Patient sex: F
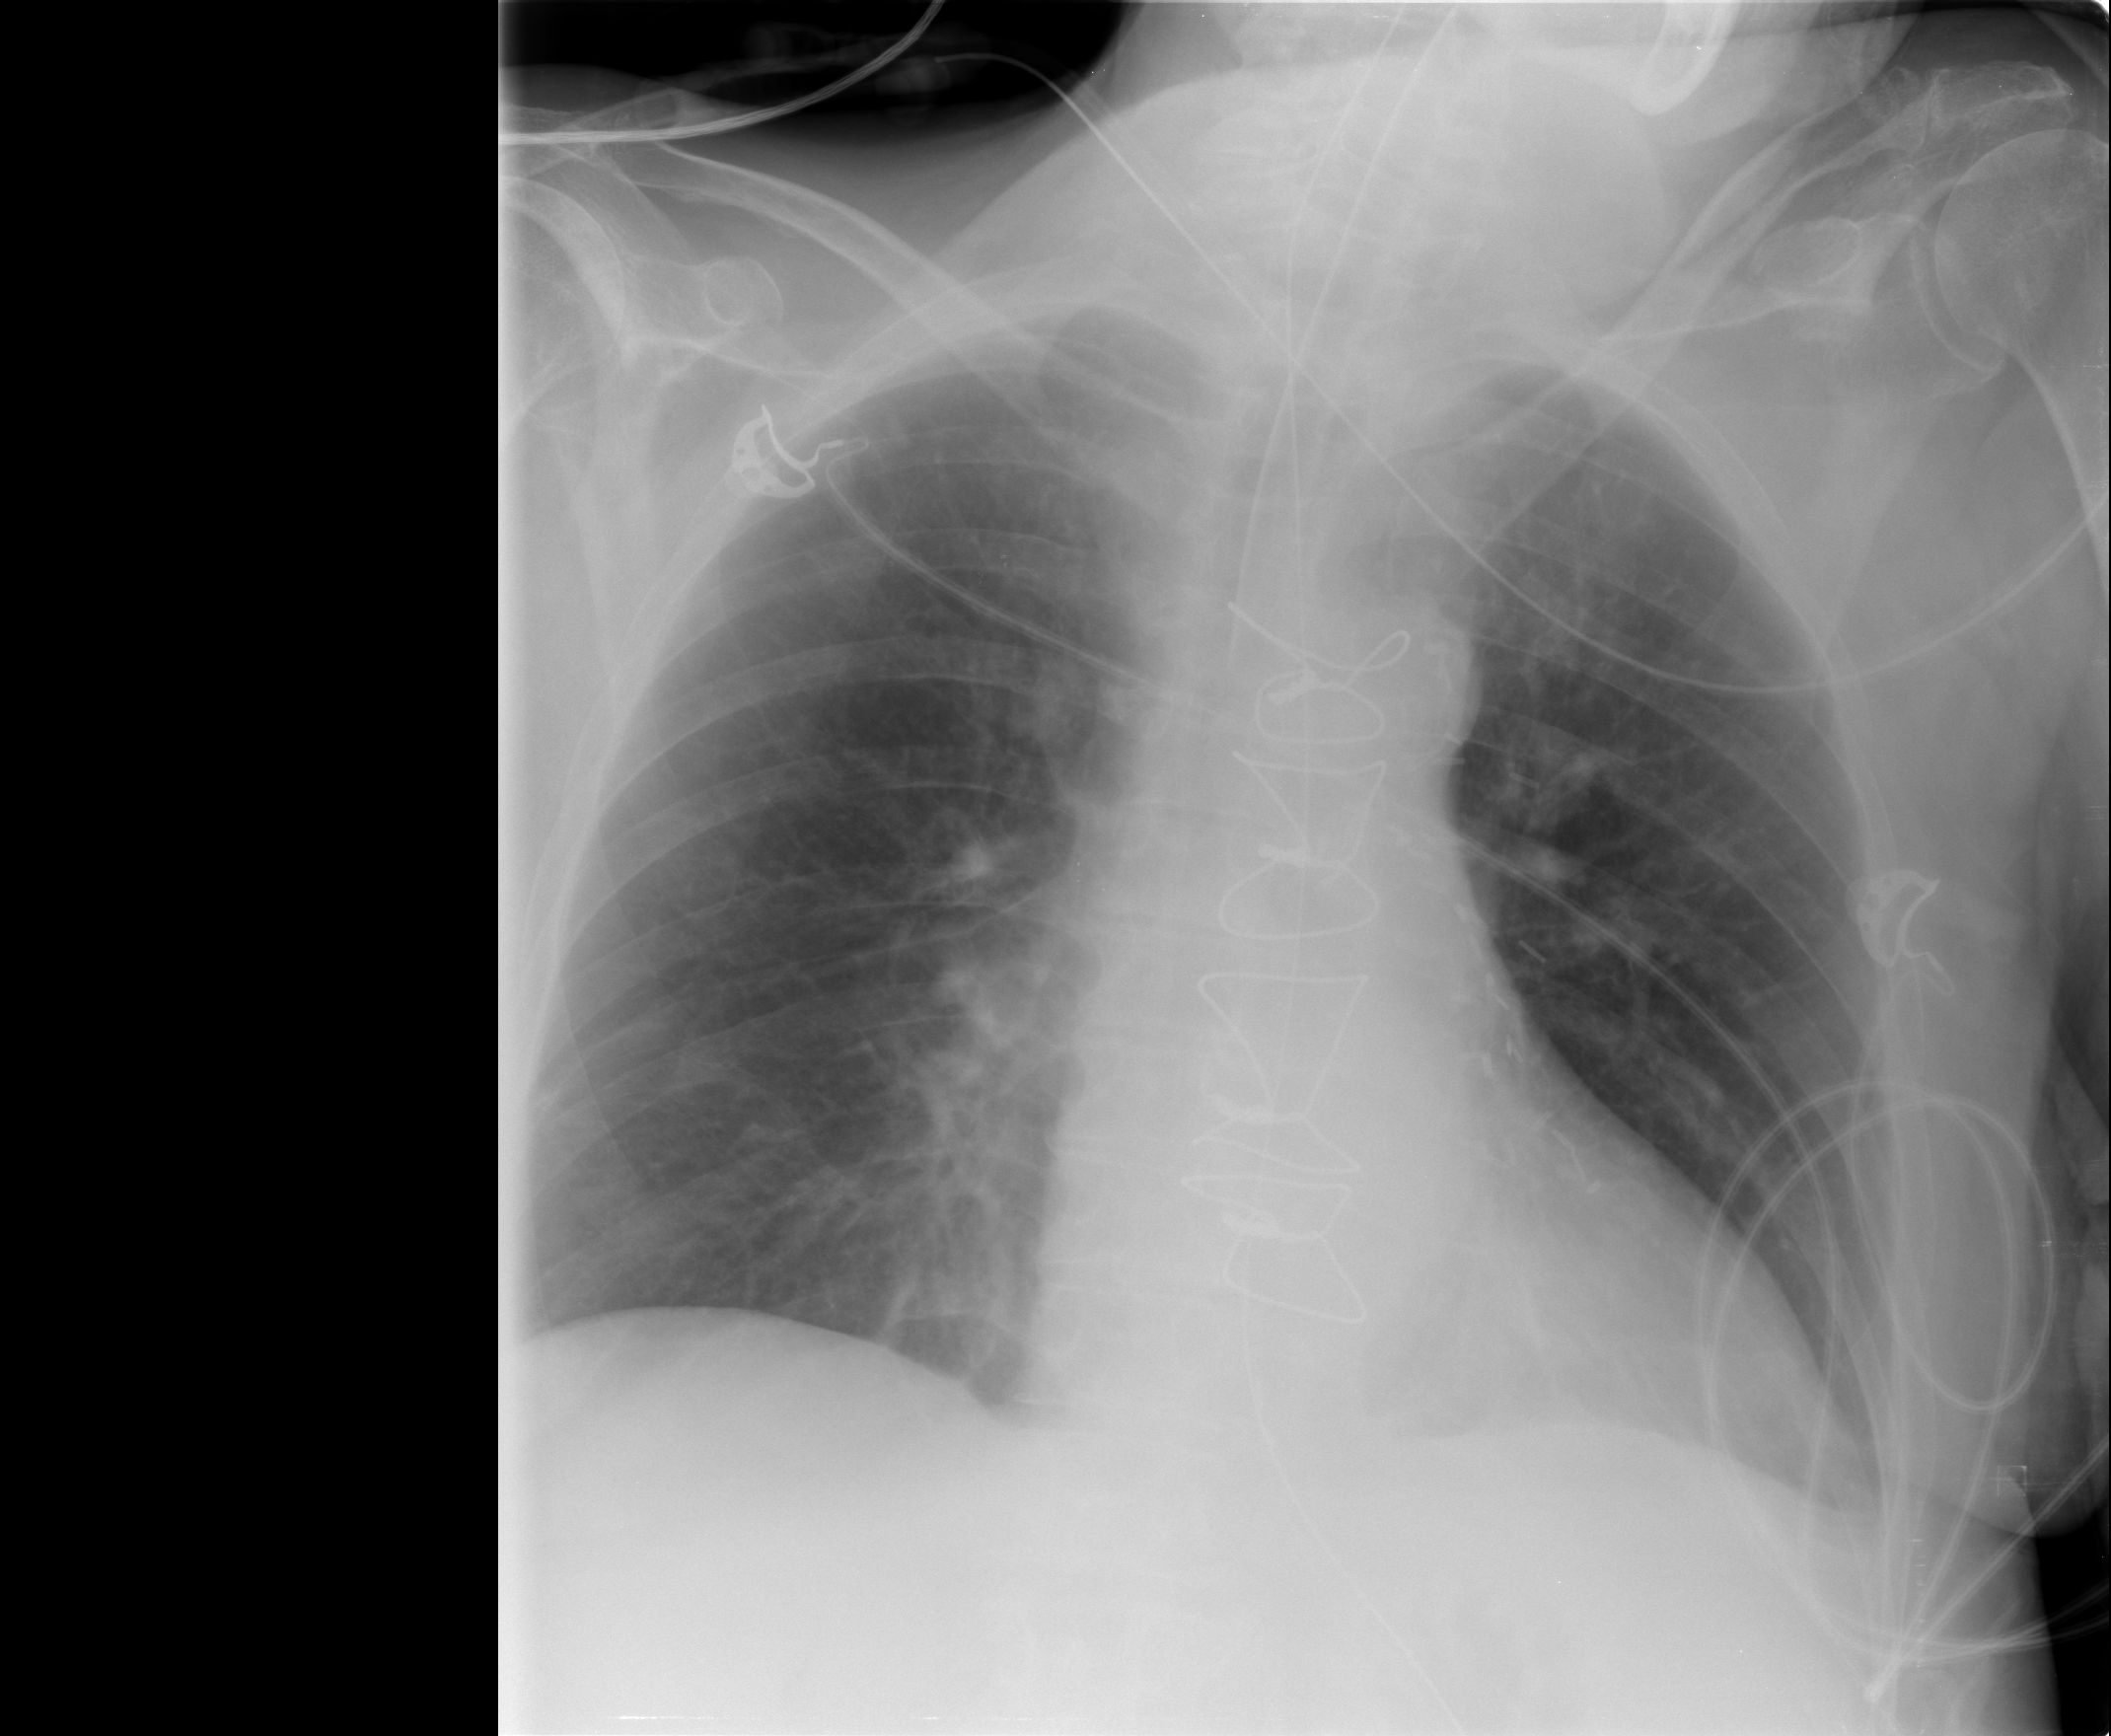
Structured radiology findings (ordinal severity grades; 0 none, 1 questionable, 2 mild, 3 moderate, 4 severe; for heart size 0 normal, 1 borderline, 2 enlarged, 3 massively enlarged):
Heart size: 2
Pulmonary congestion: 3
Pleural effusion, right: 3
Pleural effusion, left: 2
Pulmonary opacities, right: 2
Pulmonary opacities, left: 0
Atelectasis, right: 3
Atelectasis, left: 2